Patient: sex M, age 72
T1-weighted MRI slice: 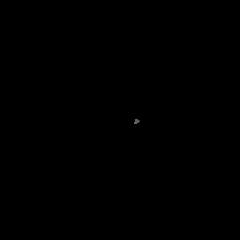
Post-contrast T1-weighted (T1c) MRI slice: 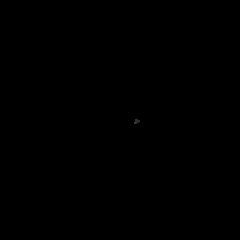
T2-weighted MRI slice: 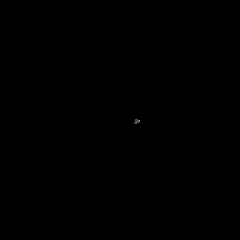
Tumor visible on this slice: no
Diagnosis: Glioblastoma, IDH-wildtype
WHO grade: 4